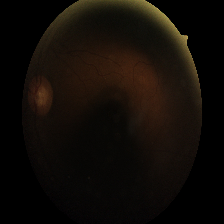
Diabetic retinopathy grade: Moderate